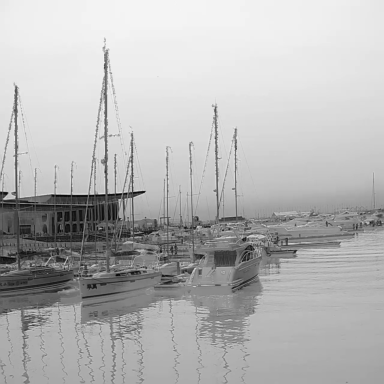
There are four objects shown in the infrared image, including three sailboats, and a canoe.